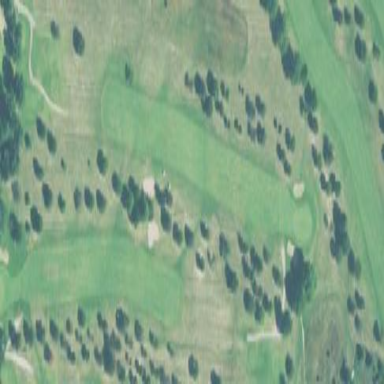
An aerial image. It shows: Area of rough grass used for golf.